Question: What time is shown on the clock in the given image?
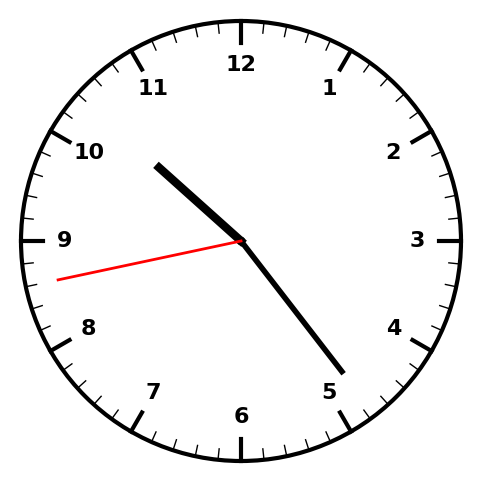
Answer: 10:23:43